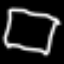
Label: square